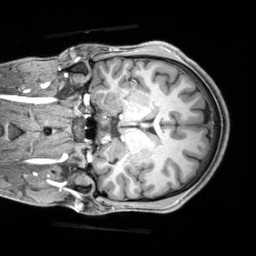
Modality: T1w
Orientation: coronal